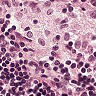
Metastatic tissue present: no